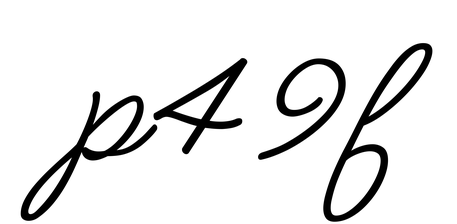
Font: MeowScript-Regular